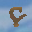
Label: 8